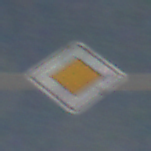
Verkehrszeichen: Vorfahrtsstrasse
Umgebung: Outdoor, Urban
Tageszeit: Night
Wetter: PartlyCloudy
Licht: Artificial
Jahreszeit: NotSpecified
Kontrast: HighContrast